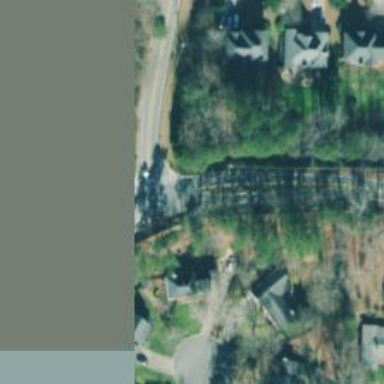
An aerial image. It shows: Left sidewalk along asphalt tertiary road.